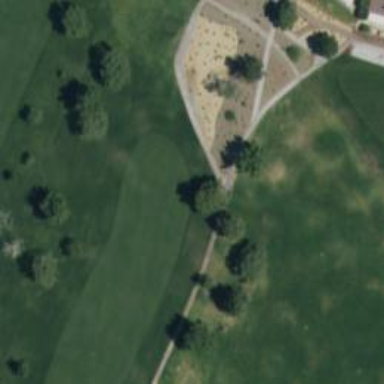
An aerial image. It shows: Path for both roads and golfers.